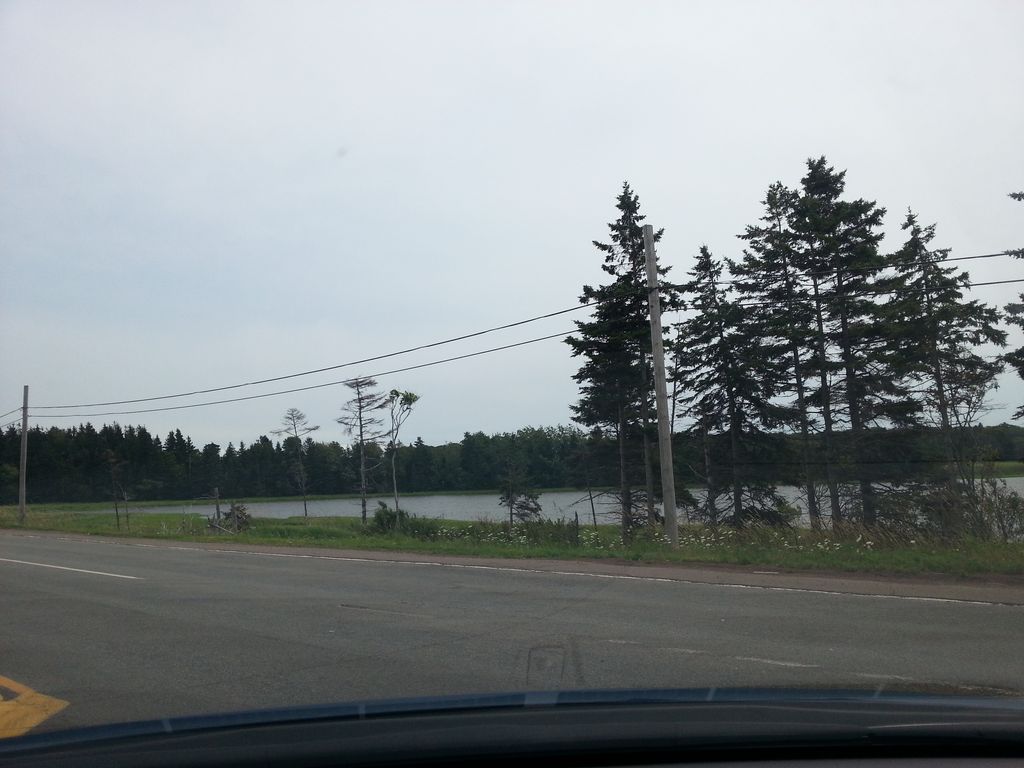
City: charlottetown